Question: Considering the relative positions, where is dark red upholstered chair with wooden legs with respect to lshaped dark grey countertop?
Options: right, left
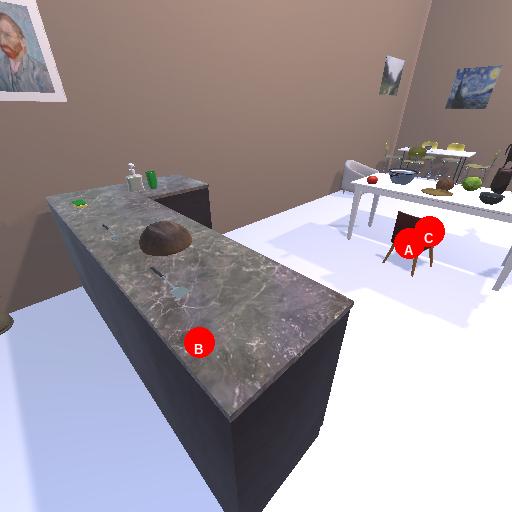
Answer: right